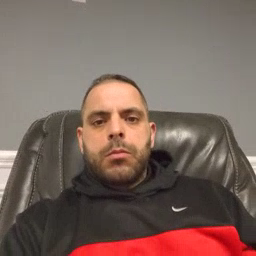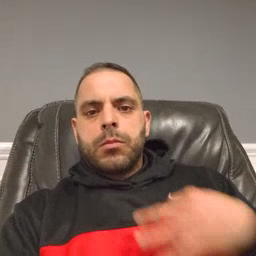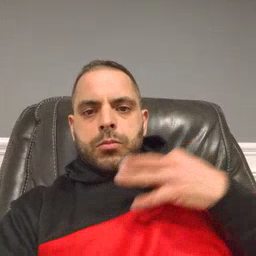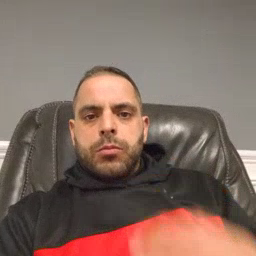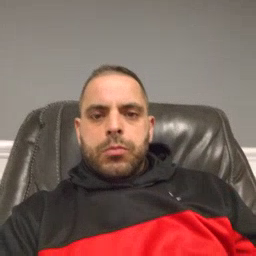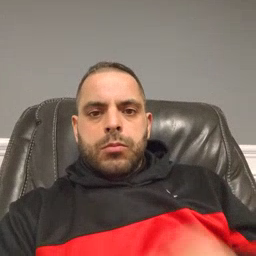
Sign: shirt